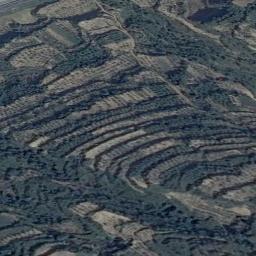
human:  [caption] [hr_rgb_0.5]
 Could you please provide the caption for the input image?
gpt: There are many plants on the terrace .

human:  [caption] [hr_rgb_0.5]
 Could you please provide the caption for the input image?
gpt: The terraces on this mountain are all parallel to each other .

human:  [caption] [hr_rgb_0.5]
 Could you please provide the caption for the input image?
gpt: The bare and green terrace is next to some trees .

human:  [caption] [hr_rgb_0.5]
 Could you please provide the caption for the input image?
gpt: A large layer of green terraced fields, The crops in the fields are lush like green forests .

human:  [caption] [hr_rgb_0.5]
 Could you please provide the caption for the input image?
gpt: There are many green terraces and some yellow ones .